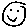
Label: smiley face